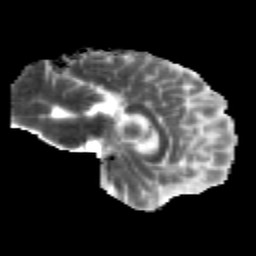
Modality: MD
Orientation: sagittal
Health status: healthy
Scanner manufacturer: siemens
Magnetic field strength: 3 T
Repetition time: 12 s
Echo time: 0.092 s